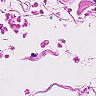
Metastatic tissue present: no